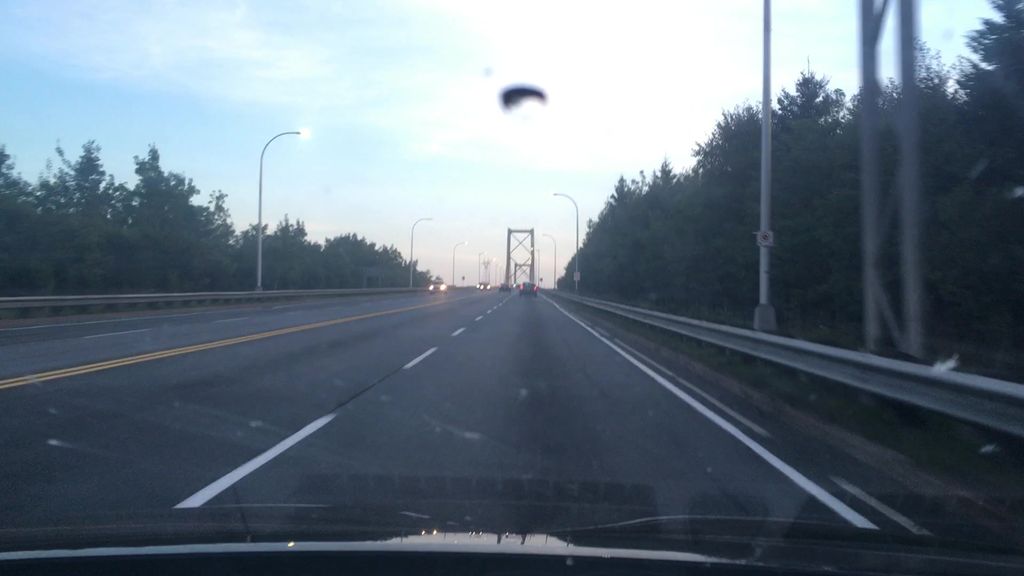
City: halifax